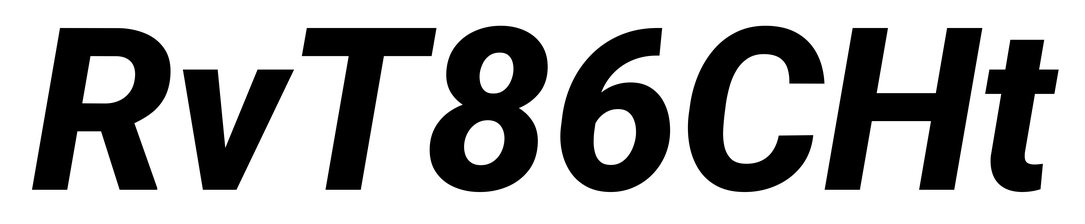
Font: Roboto-Italic_ExtraBold_Italic